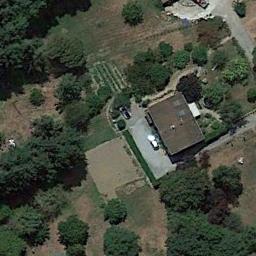
Label: residential